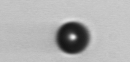
Label: bead